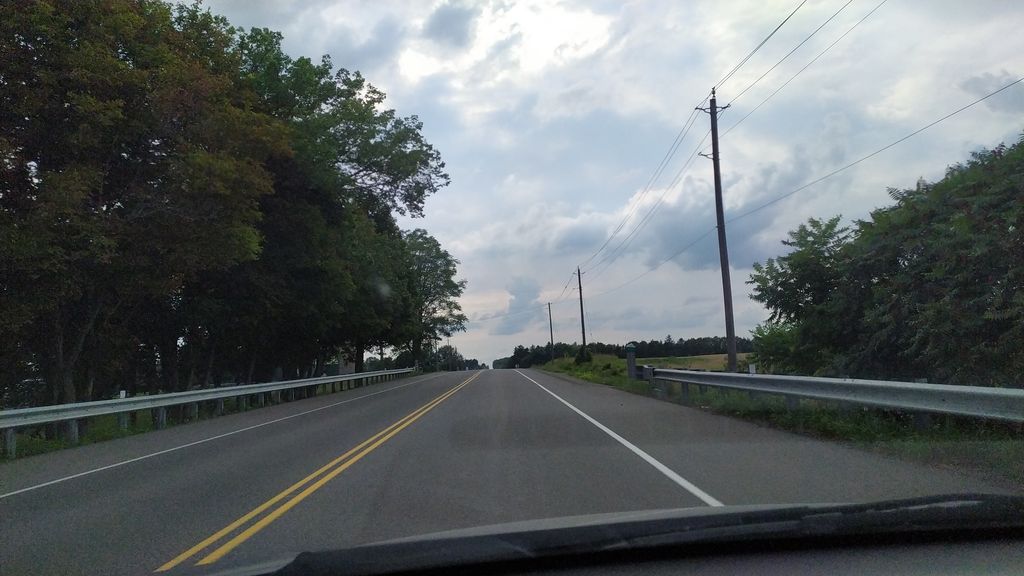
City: kitchener-waterloo